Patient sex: M
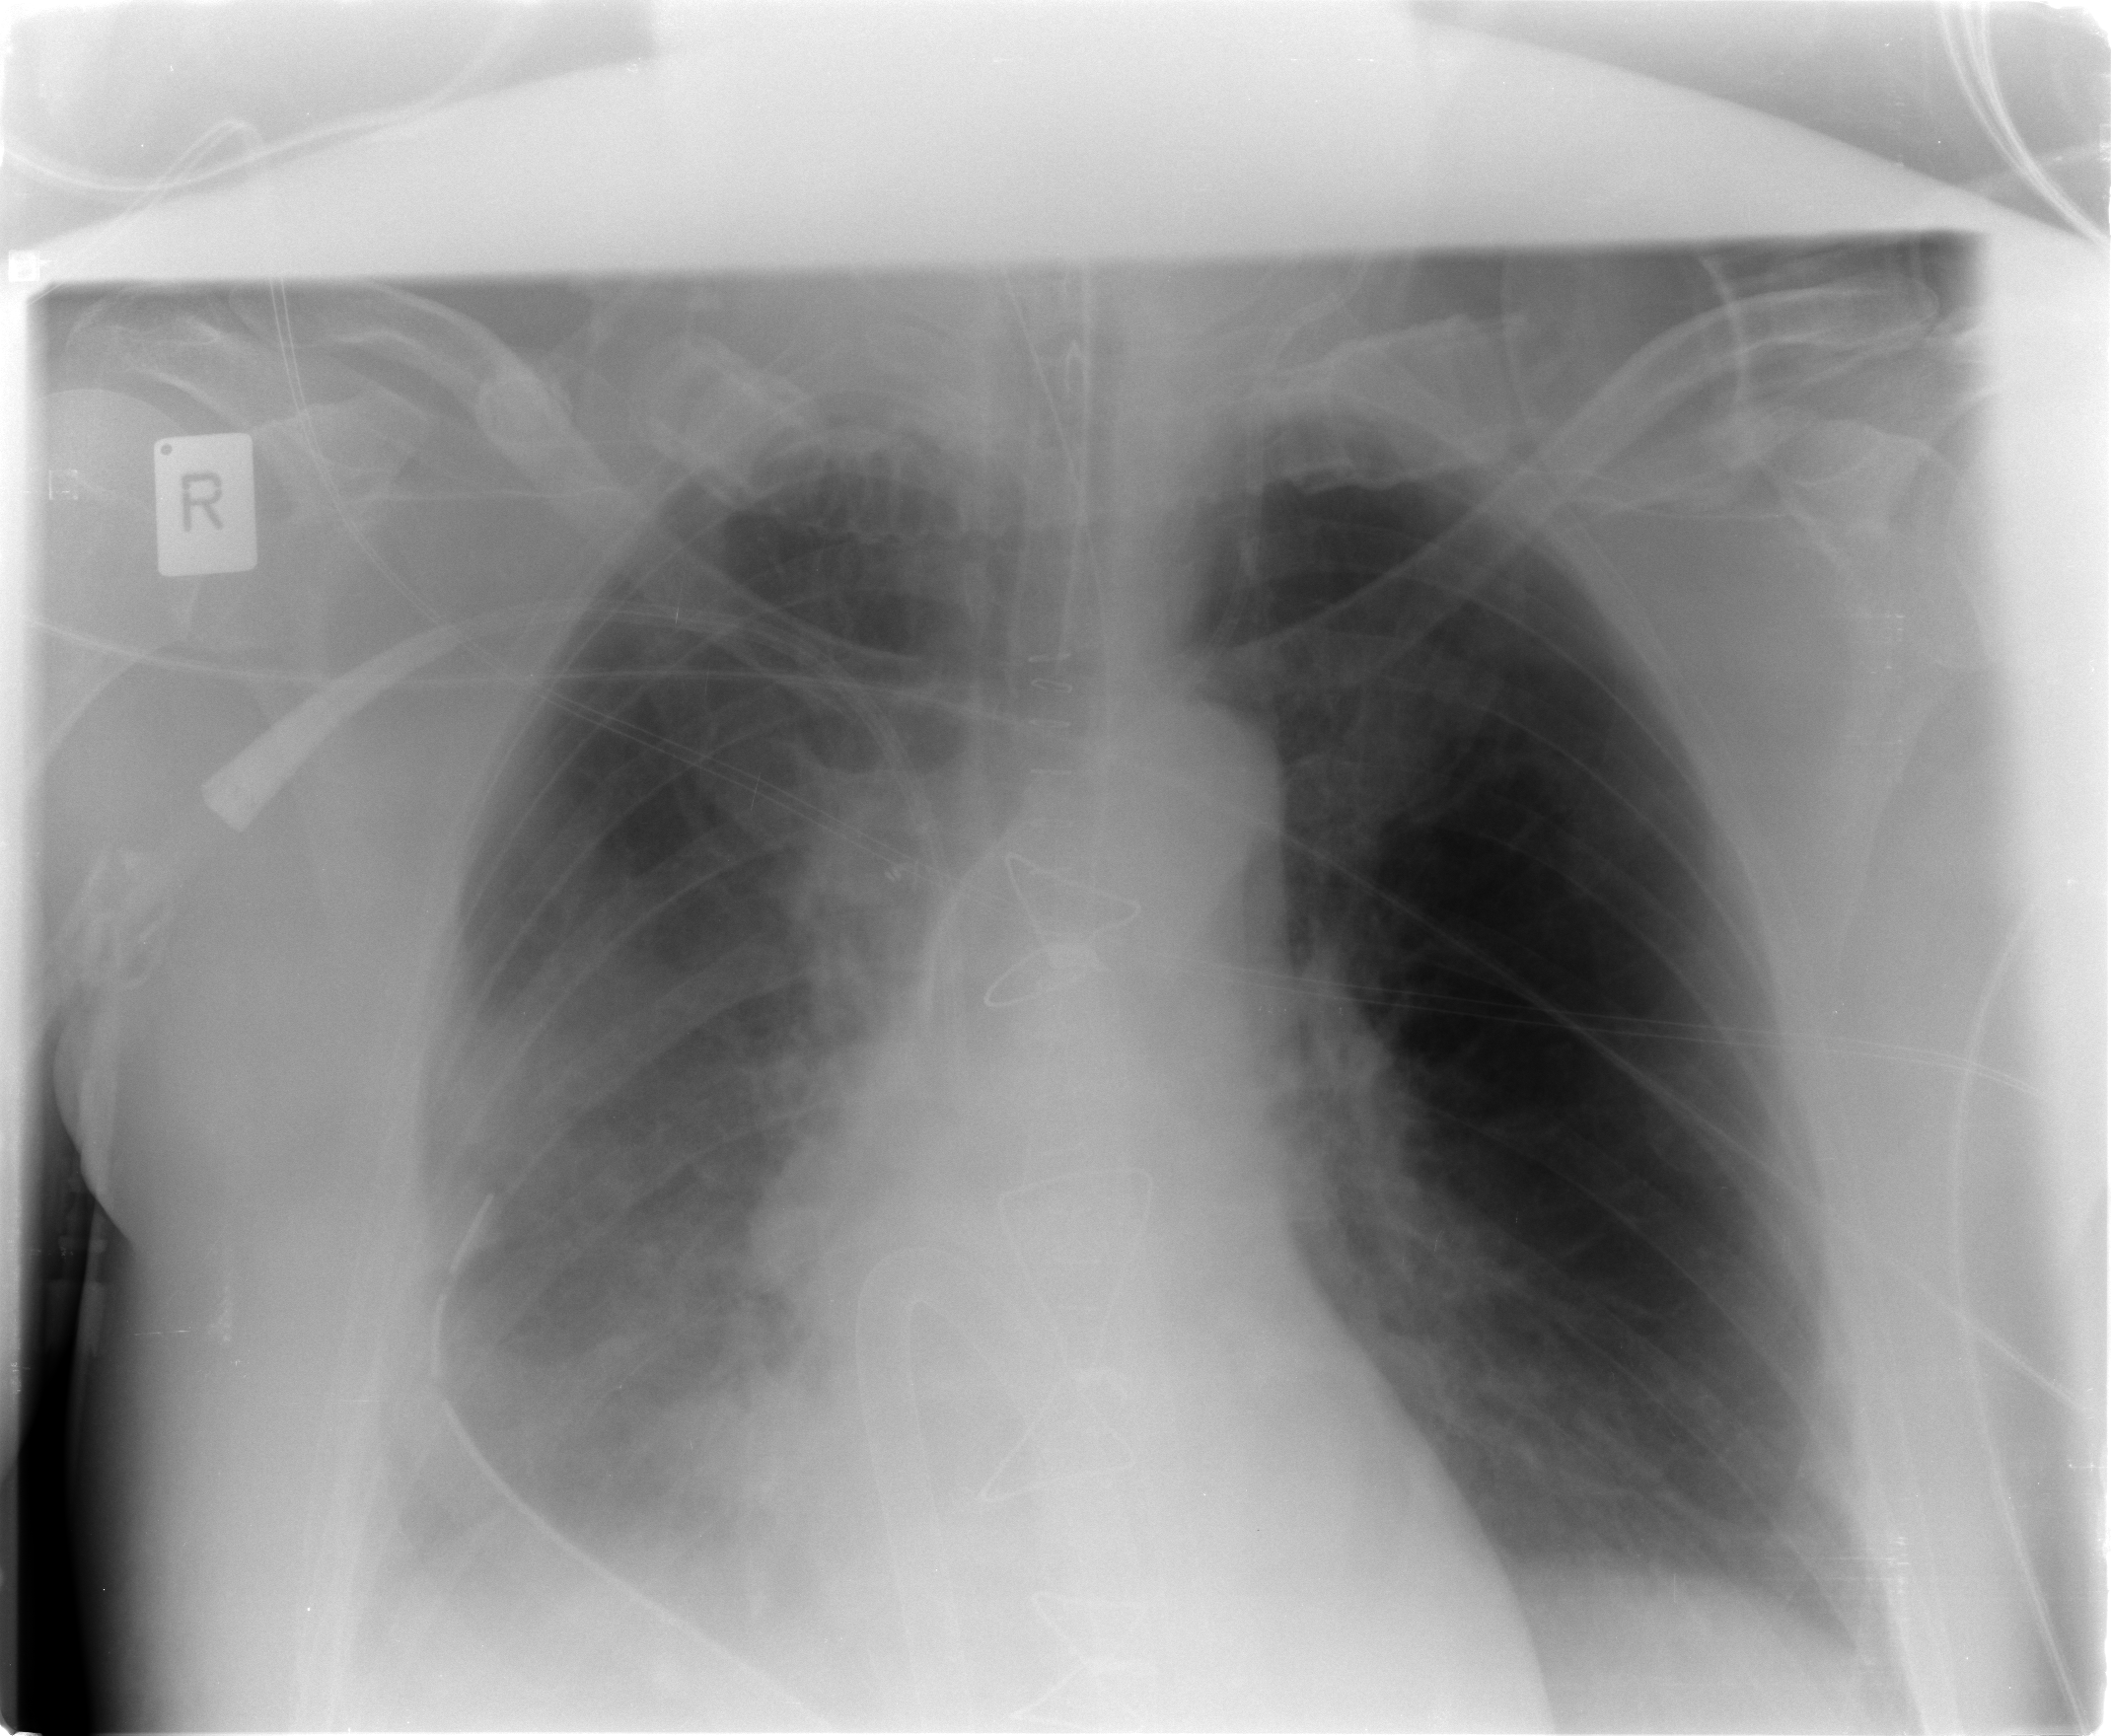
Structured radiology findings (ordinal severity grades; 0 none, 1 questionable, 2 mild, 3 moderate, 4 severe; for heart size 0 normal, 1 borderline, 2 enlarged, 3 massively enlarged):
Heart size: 1
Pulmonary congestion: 3
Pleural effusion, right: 2
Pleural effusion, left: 0
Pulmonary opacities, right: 2
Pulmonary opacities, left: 1
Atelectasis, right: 2
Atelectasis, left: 1